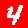
Digit: 4